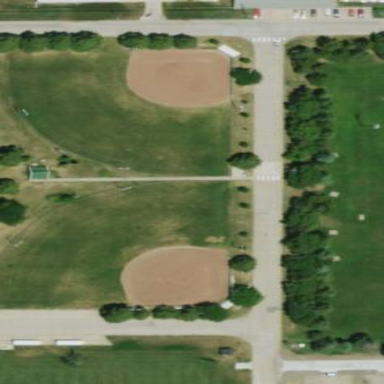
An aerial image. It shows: Baseball pitch for leisure land.